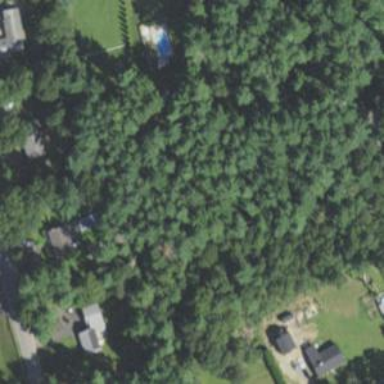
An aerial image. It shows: Semi-evergreen forest predominantly composed of needle-leaved trees.